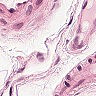
Metastatic tissue present: no